Question: I have created custom action bar which has ImageView of back button on left and center has textview which is title. I want title to be center. However if text is large it occupies every widhth available and overlaps Imageview as a result ImageView listener doesnt function and only TextView on click works any where on custom layout. Following is screenshot to explain you more.

If Textview is large i want textView to be center and move all characters to right for width available and then end with ...
Following is my code of XML:
'''
<RelativeLayout
android:id="@+id/actionbar"
android:layout_width="match_parent"
android:layout_height="45dip"
android:layout_alignParentTop="true"
android:alpha="0.8"
android:background="@android:color/black"
android:orientation="horizontal" >
<ImageView
android:id="@+id/backbutton"
android:layout_width="wrap_content"
android:layout_height="wrap_content"
android:layout_alignParentLeft="true"
android:layout_centerVertical="true"
android:paddingLeft="10dp"
android:src="@drawable/back" />
<TextView
android:id="@+id/titleofscreen"
android:layout_width="wrap_content"
android:layout_height="wrap_content"
android:layout_centerInParent="true"
android:maxLines="1"
android:textColor="#22c064"
android:textSize="18sp" />
</RelativeLayout>
'''
Please help i want something like TextView center and it should look like asdasdasdasd ...
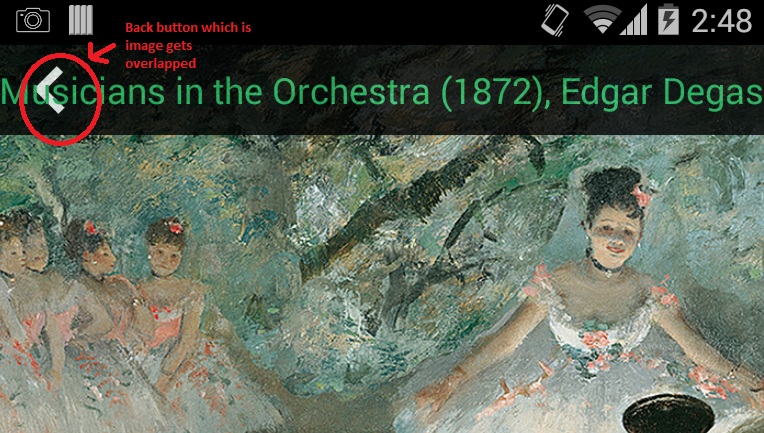
Answer: Use just need to provide weight so which each view get percentage of total width.
'''
<?xml version="1.0" encoding="utf-8"?>
<LinearLayout xmlns:android="http://schemas.android.com/apk/res/android"
android:id="@+id/actionbar"
android:layout_width="match_parent"
android:layout_height="45dip"
android:alpha="0.8"
android:background="@android:color/black"
android:orientation="horizontal"
android:weightSum="2" >
<ImageView
android:id="@+id/backbutton"
android:layout_width="wrap_content"
android:layout_height="wrap_content"
android:layout_weight="0.25"
android:paddingLeft="10dp"
android:src="@drawable/ic_launcher" />
<TextView
android:id="@+id/titleofscreen"
android:layout_width="wrap_content"
android:layout_height="wrap_content"
android:layout_weight="1.75"
android:maxLines="1"
android:layout_gravity="center"
android:paddingLeft="5dp"
android:text="[2014-10-20 17:05:35 - NVOLV3] Unknown error: java.lang.NullPointerException [2014-10-20 17:05:35 - NVOLV3] Unknown error: java.lang.NullPointerException"
android:singleLine="true"
android:textColor="#22c064"
android:textSize="18sp" />
</LinearLayout>
'''